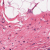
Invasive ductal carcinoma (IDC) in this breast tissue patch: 0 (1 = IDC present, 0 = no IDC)